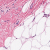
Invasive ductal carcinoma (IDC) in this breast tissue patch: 0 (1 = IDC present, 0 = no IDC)